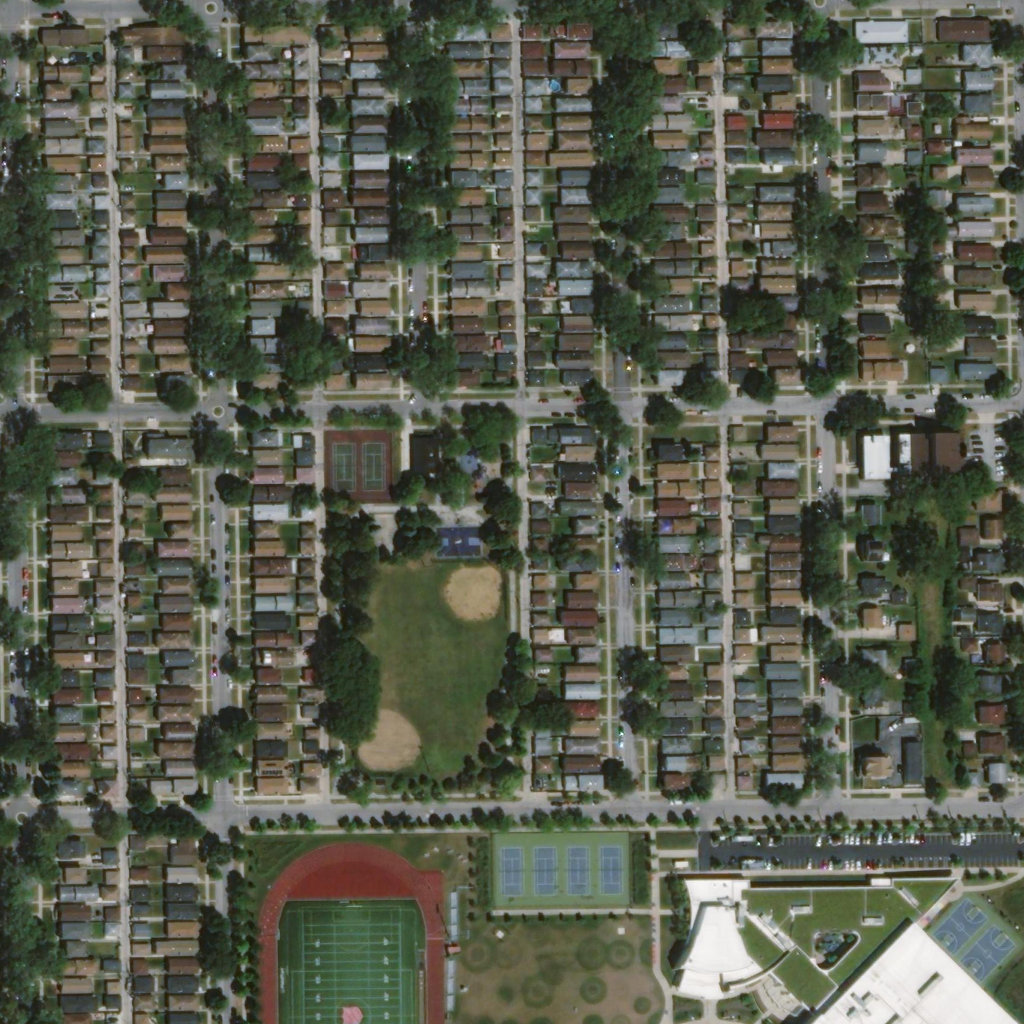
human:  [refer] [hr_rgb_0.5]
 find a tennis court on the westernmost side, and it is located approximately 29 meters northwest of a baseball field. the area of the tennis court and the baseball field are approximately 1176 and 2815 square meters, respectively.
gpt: <box>[[31, 41, 38, 49, 0]]</box>

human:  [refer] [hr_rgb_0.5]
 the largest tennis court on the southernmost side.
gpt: <box>[[48, 81, 61, 88, 0]]</box>

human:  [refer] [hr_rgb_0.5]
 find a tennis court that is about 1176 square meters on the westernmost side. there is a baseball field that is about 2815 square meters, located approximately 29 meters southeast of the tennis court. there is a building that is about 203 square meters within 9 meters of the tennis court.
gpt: <box>[[31, 41, 38, 49, 0]]</box>

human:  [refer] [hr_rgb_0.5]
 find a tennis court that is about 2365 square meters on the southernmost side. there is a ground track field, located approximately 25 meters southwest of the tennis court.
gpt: <box>[[48, 81, 61, 88, 0]]</box>